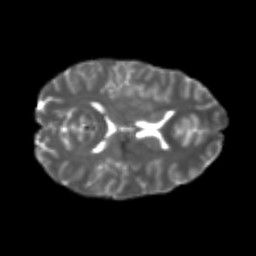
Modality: T2w
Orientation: axial
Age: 20
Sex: female
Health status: healthy
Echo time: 0.074 s